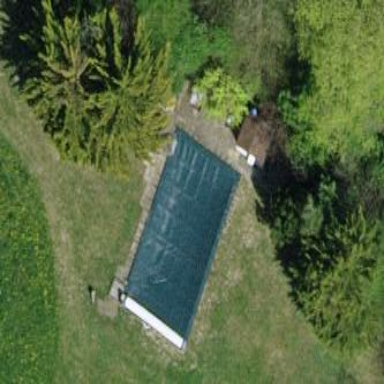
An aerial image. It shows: Swimming pool located in leisure land.